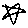
Label: star